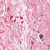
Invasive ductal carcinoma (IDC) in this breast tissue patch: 0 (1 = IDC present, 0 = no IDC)